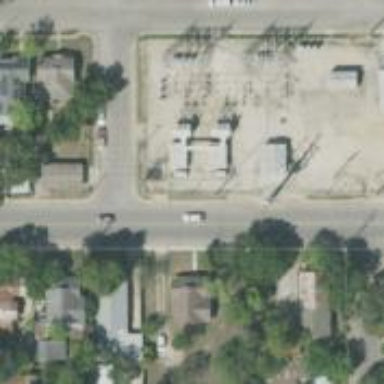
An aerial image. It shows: Distribution power substation secured by fence.